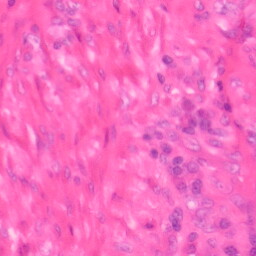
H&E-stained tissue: Colon